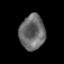
Tissue: skin
Cell type: T cells
Senescence score: 0.2775
Nuclear area (px): 860
Mean DAPI intensity: 105.953